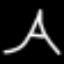
Label: The Eiffel Tower